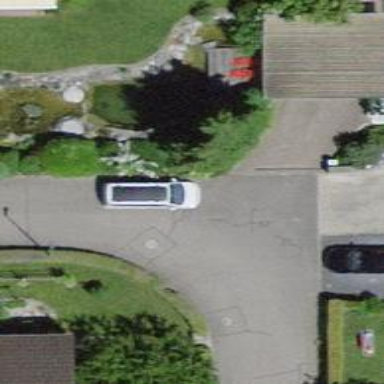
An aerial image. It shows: Paved residential road.